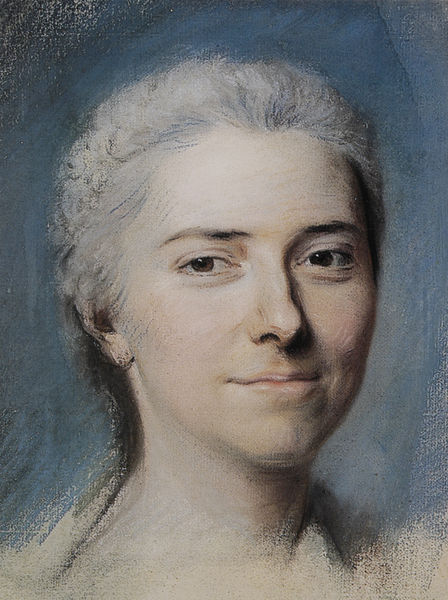
Titel: Préparation au portrait de Mademoiselle Dangeville
Künstler: Maurice Quentin de La Tour
Standort: Saint-Quentin
Institution: Musée Antoine Lécuyer
Schlagwörter: blau, dunkel, gemälde, haut, himmel, kopf, mann, nackt, schatten, weiß, impressionismus, mädchen, ocker, braun, frankreich, frau, frisur, grau, haar, hell, hintergrund, kreide, licht, mund, nase, ohr, ohrring, orange, pastell, profil, schwarz, skizze, stirn, zeichnung, blick, dame, beige, malerei, alt, jung, augen, barock, blass, falten, gesicht, inkarnat, kragen, bildnis, hals, portrait, porträt, öl, haare, adel, klassizismus, augenbrauen, en face, frontal, kinn, lippen, locken, ohren, rokoko, rosa, rouge, schön, hellblau, perücke, lächeln, wangen, studie, linien, weis, zopf, streng, bouche, brauen, brun, büste, face, gris, homme, marron, nez, oreille, pupillen, sourcils, yeux, edel, junge, wange, augenbraue, selbstporträt, lider, make up, freude, striche, leuchten, betrachter, unscharf, lachen, froh, linie, kohle, farbfläche, schlicht, radierung, blanc, schraffiert, entwurf, pinsel, ölmalerei, blsu, nasenloch, nasenlöcher, unvollendet, schläfe, selbstportrait, verschwommen, wangenknochen, halbprofil, verwischt, nimbus, blanche, ölskizze, bleich, haaransatz, fröhlich, braune, freundlich, porträr, breit, femme, unfertig, oma, geliebte, frsiur, cheveux, peinture, lacht, amour, vieille, bleu, miroir, pastel, boucle, boucles, sourire, tristesse, esquisse, pastellkreide, aufgelöst, huile, vivacité, kreidezeichnung, weisse haare, weißes haar, impressionnisme, visage, tableau, klug, braune augen, weisshaarig, vif, agee, frauenkopf, blue, pudrig, blauer hintergrund, vieillesse, fältchen, la tour, perruque, tête, ducktus, fond, moche, faur, mätresse, regard, noble, woman, xix, pale, fondu, levres, portraitmalerei, bijoux, cou, ironie, lueur, malice, pupillengröße, unbeschmückt, unbeschückt, wßei, belle, blancs, bruns, haare#, #mund, pêche, menton, vigée, vigée le brun, marrons, boucles d'oreilles, sourcil, oreilles, boucle d'oreille, braune auge, courtisane, bland, paix, freue, mamie, joie, marorns, marrob, laide, heureuse, bouche\, white hairs, dix neuf